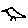
Label: bird